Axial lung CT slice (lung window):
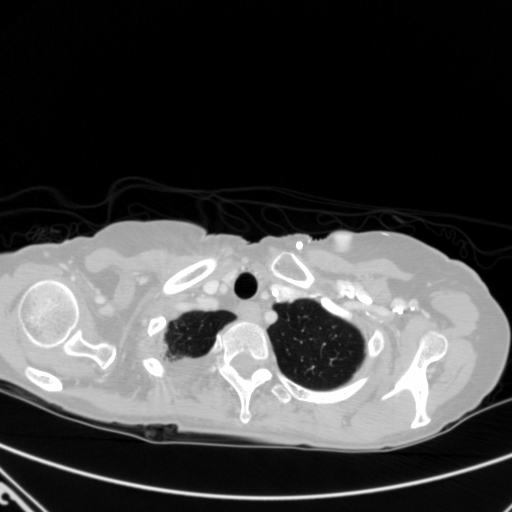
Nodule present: no